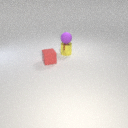
small yellow metal cylinder below small purple rubber sphere